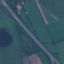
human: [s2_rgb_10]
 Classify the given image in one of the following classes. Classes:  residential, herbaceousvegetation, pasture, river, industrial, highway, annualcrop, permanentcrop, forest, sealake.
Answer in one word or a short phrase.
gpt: Highway